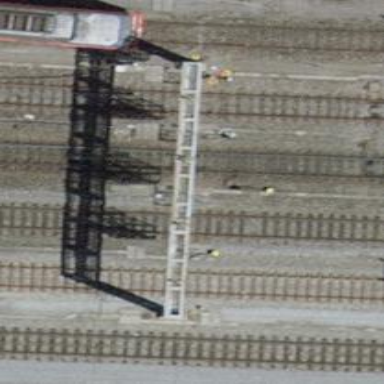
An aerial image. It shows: Railway switch.